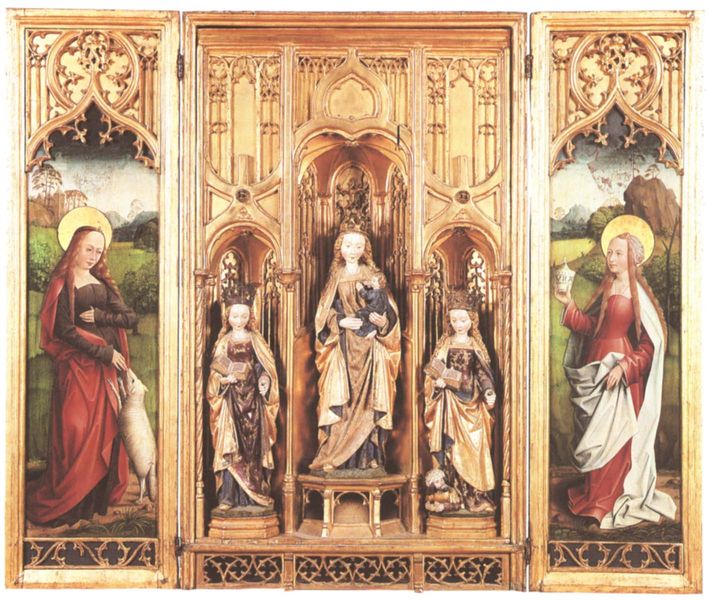
Titel: Retabel aus Mecheln
Standort: Herkunftsort: Mecheln (EU - B)
Institution: Antwerpen, Museum Mayer van den Bergh
Schlagwörter: flügel, frauen, landschaft, braun, frau, holz, mitte, malerei, bibel, figur, gold, drei, kind, gotik, krone, bücher, bogen, figuren, nische, lamm, schaf, buch, altar, schnitzerei, heiligenschein, gotisch, christus, jesus, heilige, geöffnet, maria, madonna, jesu, schrein, vergoldung, geschnitzt, schnitzen, altarbild, dreiteilig, tryptichon, maßwerk, nischen, retabel, flügelaltar, triptychon, blattgold, muttergottes, hailige, klappen, marienaltar, agnes, fuguren, rmaria